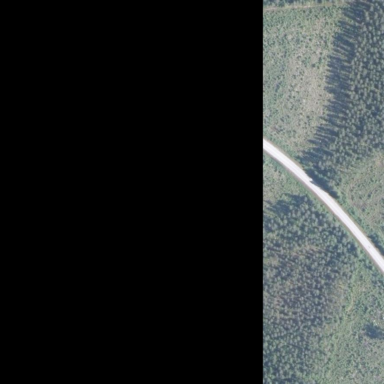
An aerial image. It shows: Clearcut man-made area surrounded by scrub vegetation.